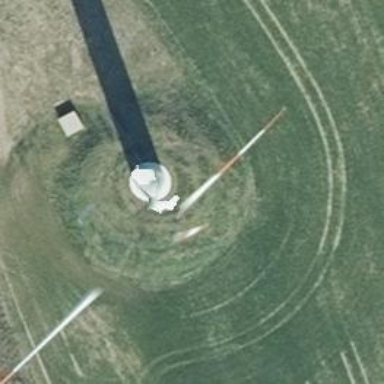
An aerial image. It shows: Wind power generator.